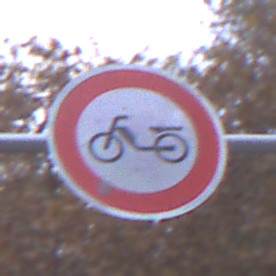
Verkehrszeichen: VerbotMofas
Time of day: SunriseSunset
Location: Outdoor (Urban)
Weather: PartlyCloudy
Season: NotSpecified
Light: Natural